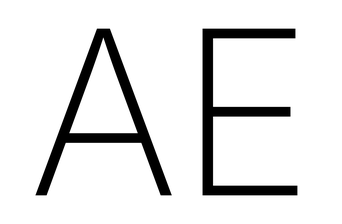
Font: Inter_ExtraLight